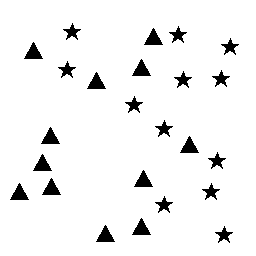
Squares: 0
Triangles: 12
Stars: 12
Total shapes: 24